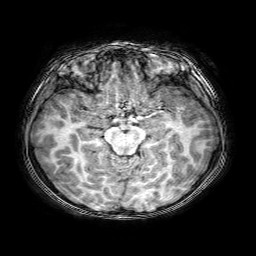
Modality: T1w
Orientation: coronal
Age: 6
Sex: male
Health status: healthy